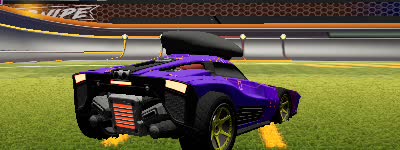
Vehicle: breakout